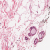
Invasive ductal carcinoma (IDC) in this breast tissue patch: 0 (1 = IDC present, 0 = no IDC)